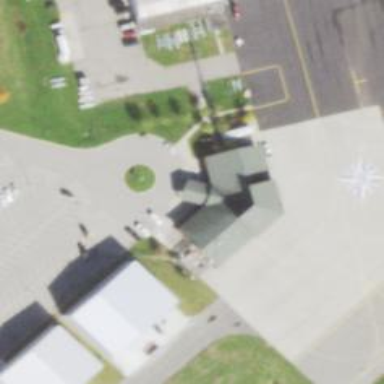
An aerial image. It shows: Airport gate.